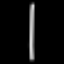
Label: line